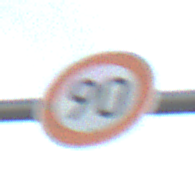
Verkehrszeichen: Geschwindigkeit90
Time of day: SunriseSunset
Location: Outdoor (Nature)
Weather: PartlyCloudy
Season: NotSpecified
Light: Natural